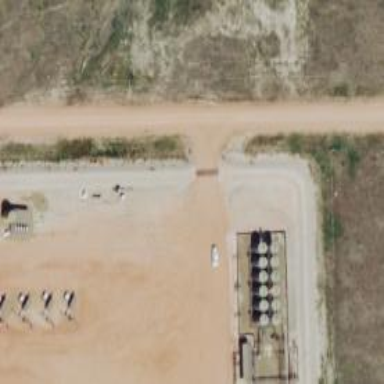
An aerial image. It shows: Storage tank with man-made structure.